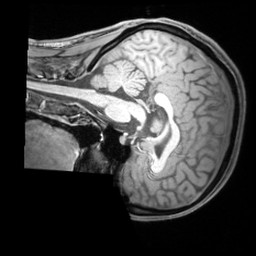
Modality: T1w
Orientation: sagittal
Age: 27
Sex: female
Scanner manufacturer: siemens
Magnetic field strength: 3 T
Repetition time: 1.97 s
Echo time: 0.00206 s